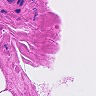
Metastatic tissue present: no